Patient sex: M
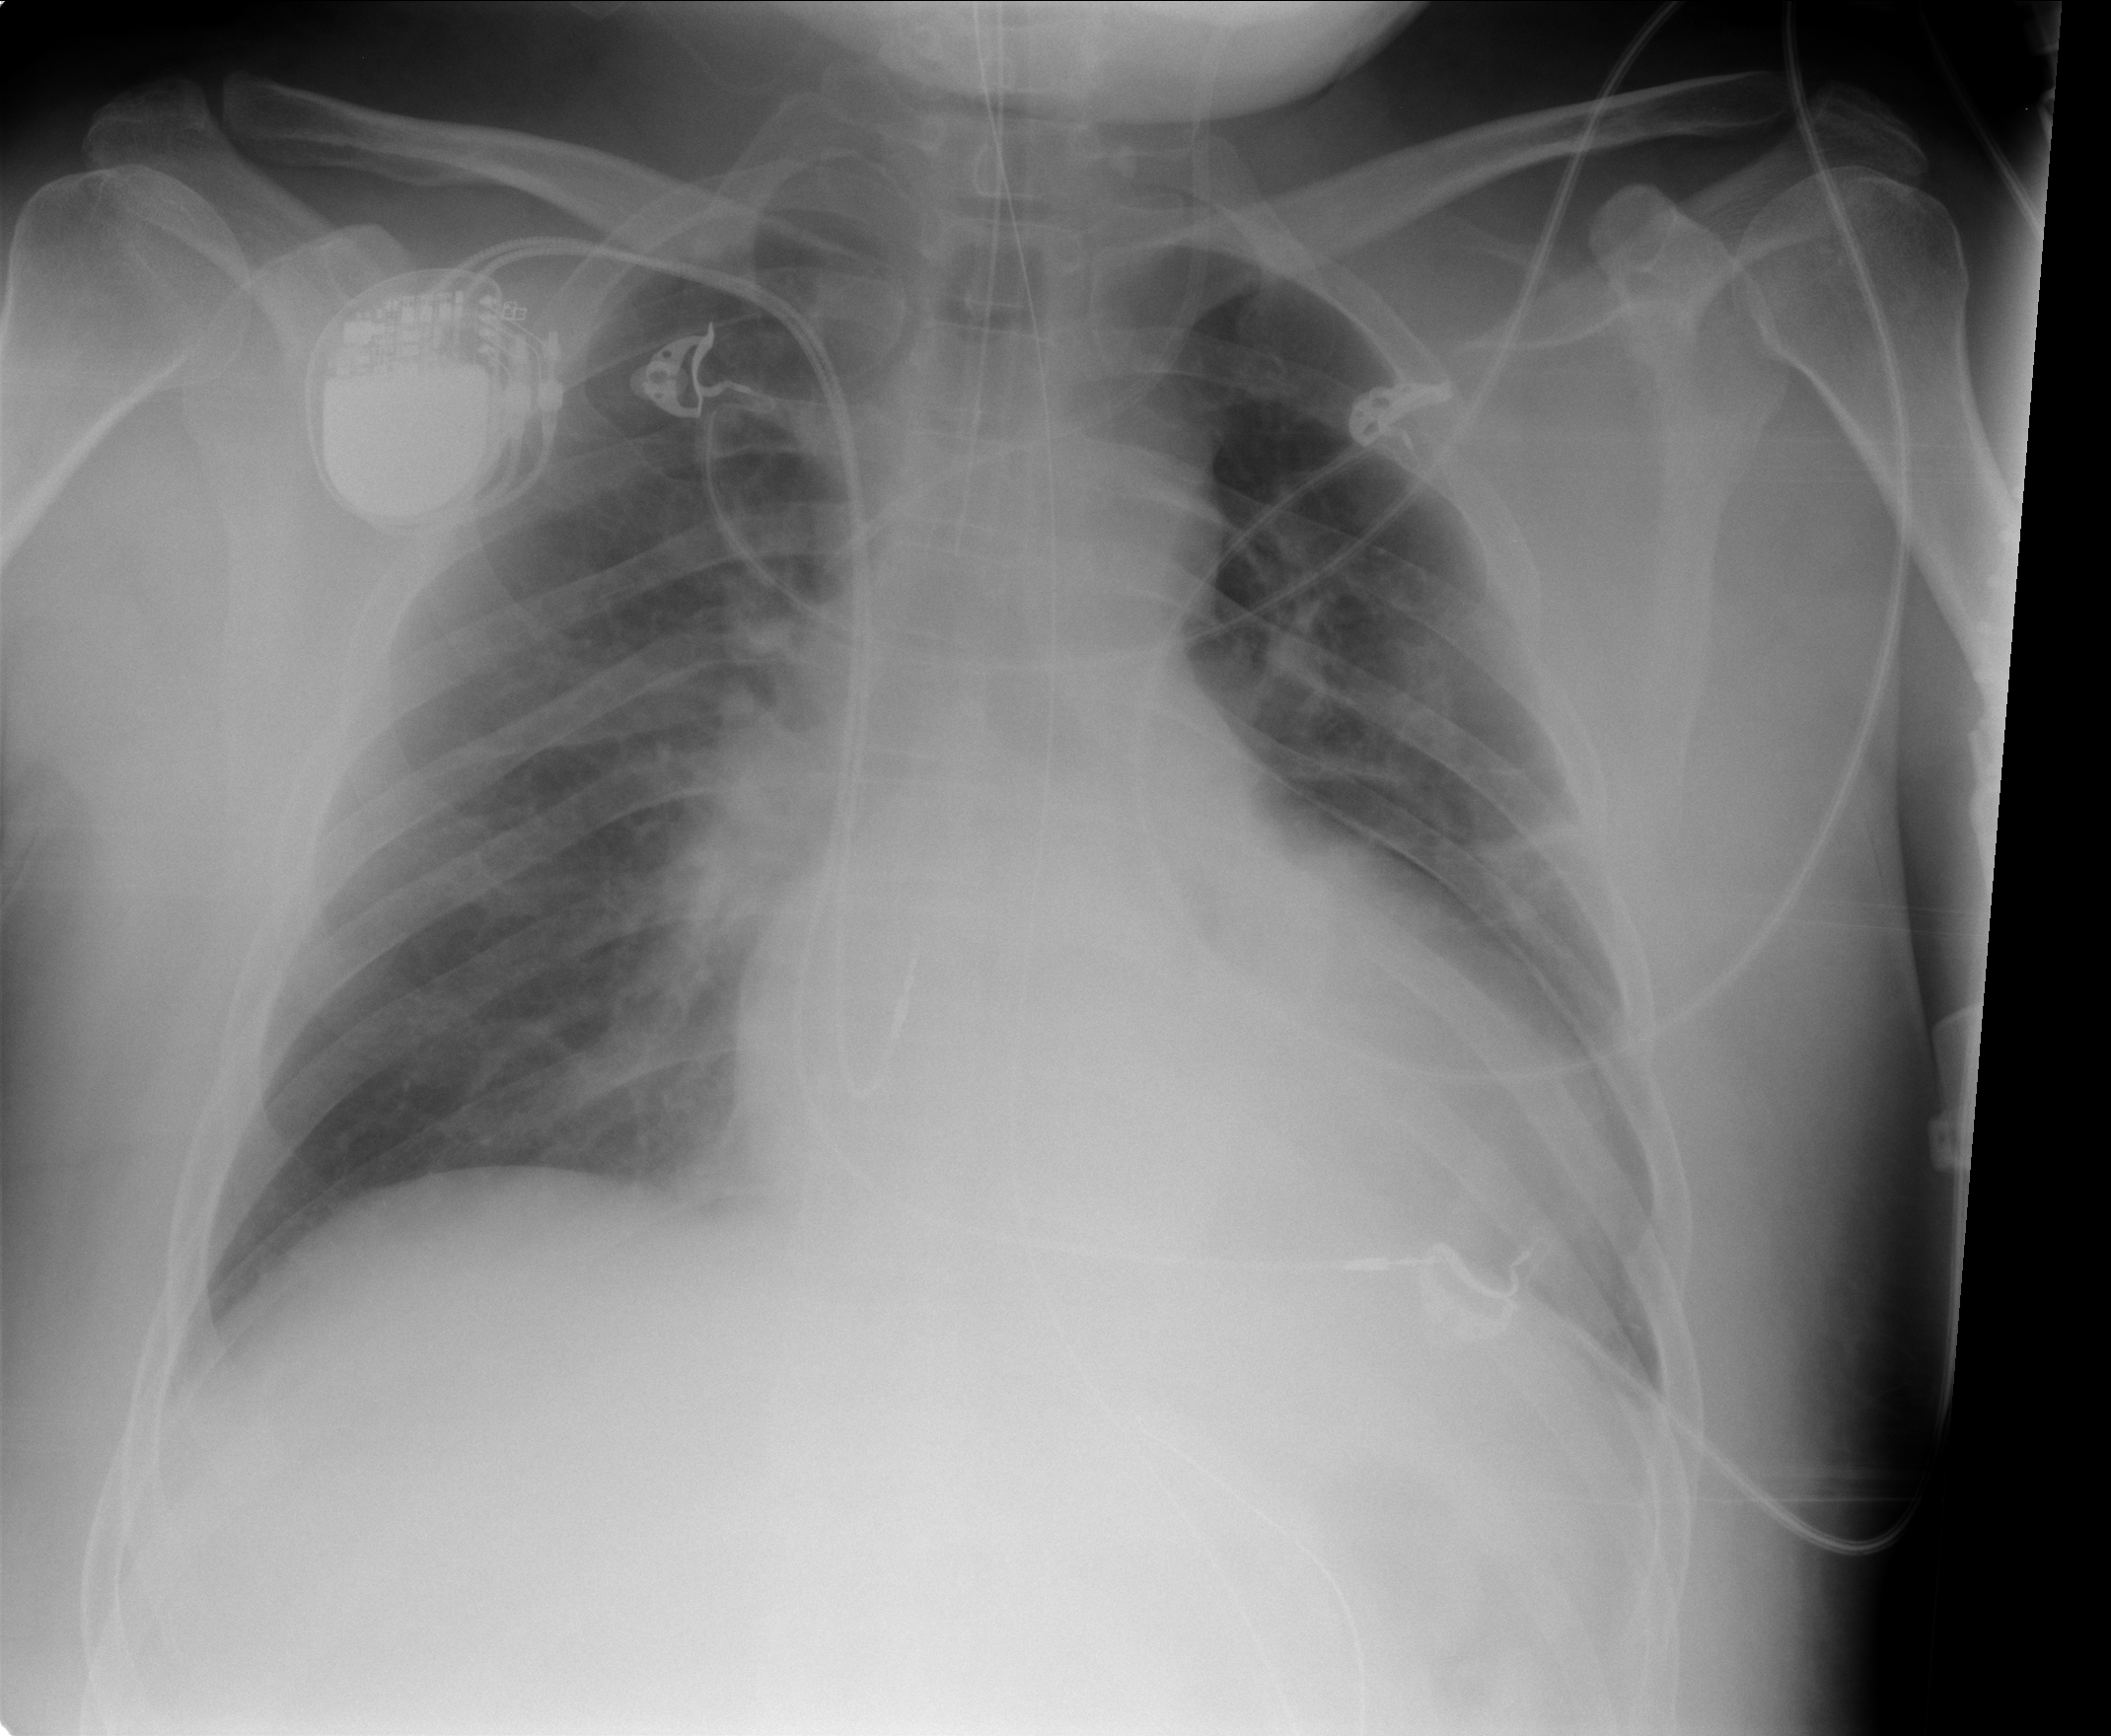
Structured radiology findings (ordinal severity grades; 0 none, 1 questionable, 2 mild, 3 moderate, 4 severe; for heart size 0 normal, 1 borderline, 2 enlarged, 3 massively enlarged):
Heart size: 2
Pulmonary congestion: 1
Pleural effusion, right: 0
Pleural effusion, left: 0
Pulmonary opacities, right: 0
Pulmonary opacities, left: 1
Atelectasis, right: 0
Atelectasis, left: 2